Aerial crown-view tile of a tropical tree (Barro Colorado Island, Panama), acquired 20240918:
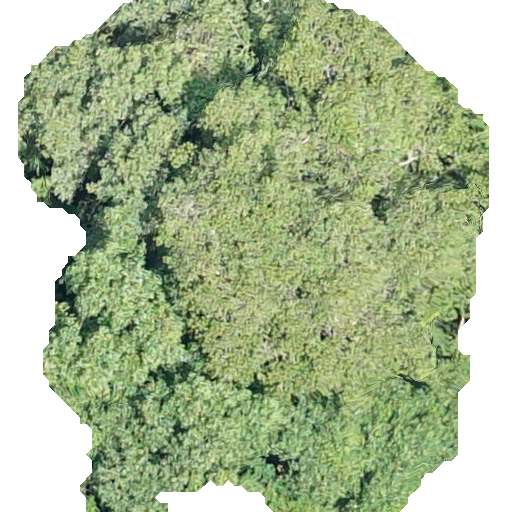
Species: Sterculia apetala
GBIF accepted scientific name: Sterculia apetala
Crown area: 319.292 m²